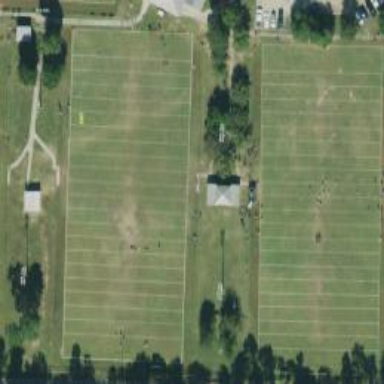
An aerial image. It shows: American football pitch for leisure and sport activities.